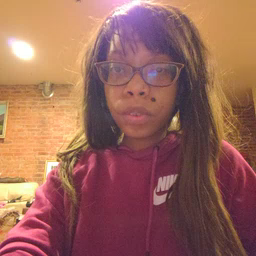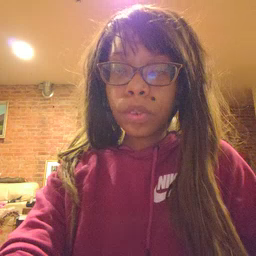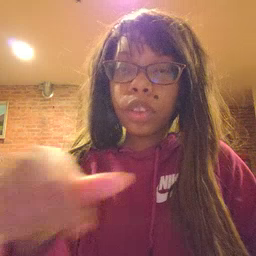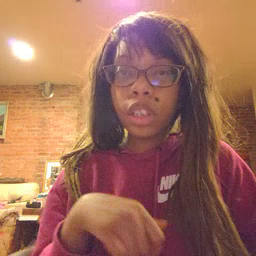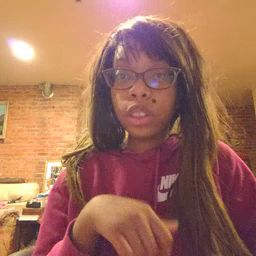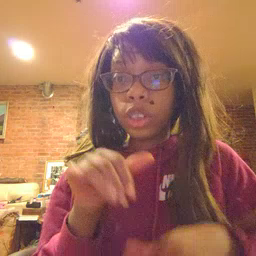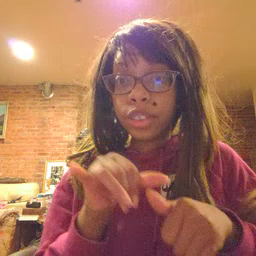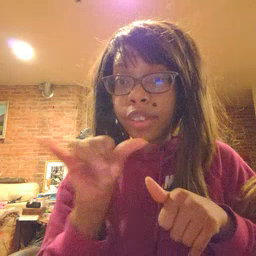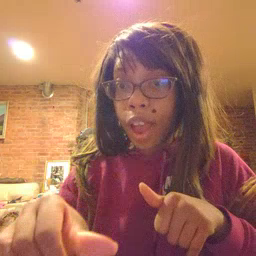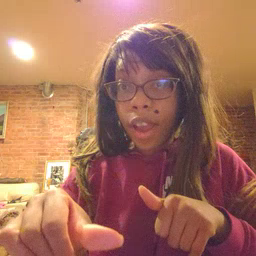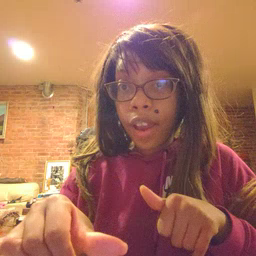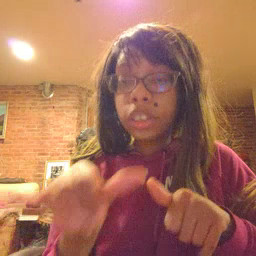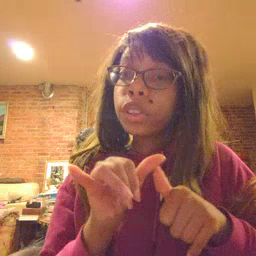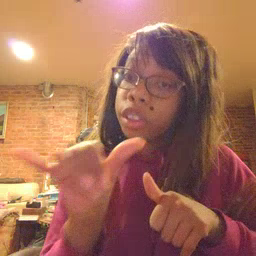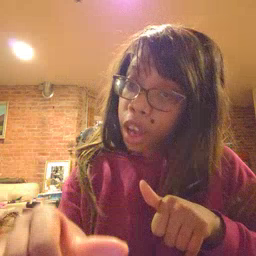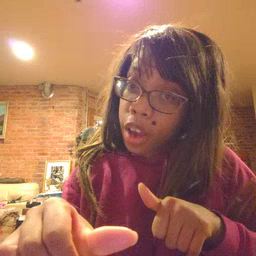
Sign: stay